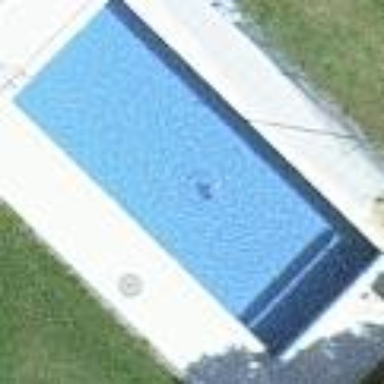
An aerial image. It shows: Swimming pool located in leisure land.